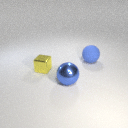
small yellow metal cube to the left of large blue metal sphere